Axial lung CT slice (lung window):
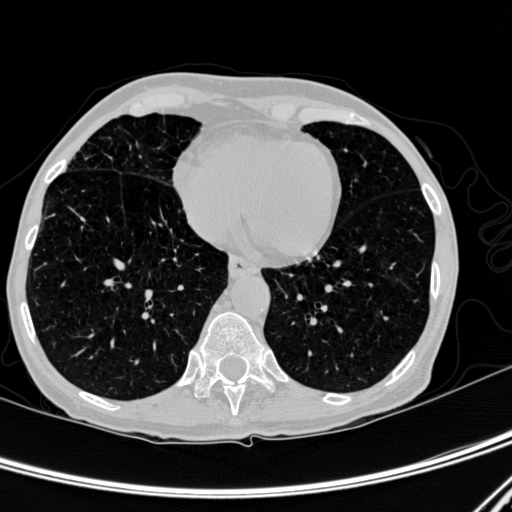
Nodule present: no